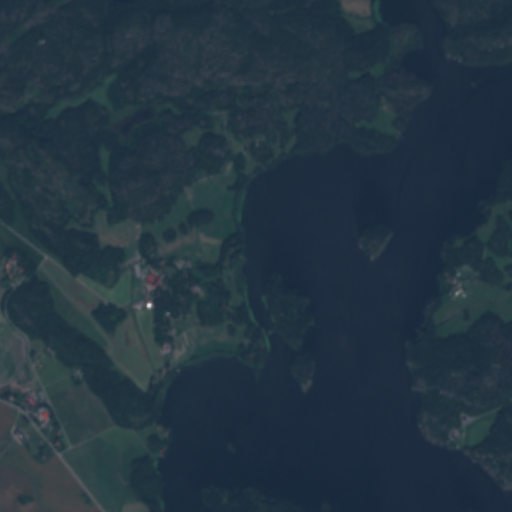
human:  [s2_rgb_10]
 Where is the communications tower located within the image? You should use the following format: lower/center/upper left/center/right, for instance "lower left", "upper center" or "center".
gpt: The communications tower is located in the upper left of the image.
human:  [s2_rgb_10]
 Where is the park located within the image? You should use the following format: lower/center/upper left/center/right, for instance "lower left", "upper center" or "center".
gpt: The park is located in the center of the image.
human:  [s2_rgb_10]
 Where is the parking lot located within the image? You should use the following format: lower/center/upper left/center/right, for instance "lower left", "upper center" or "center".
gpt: The parking lot is located in the lower left of the image.
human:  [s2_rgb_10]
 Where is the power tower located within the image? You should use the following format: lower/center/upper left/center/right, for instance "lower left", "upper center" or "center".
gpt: The power tower is located in the upper left of the image.
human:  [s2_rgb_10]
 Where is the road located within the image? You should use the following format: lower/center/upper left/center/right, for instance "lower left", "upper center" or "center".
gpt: There is no road in the image.